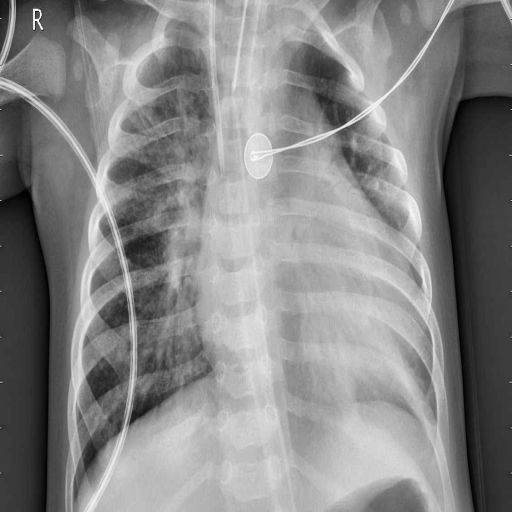
Finding: PNEUMONIA